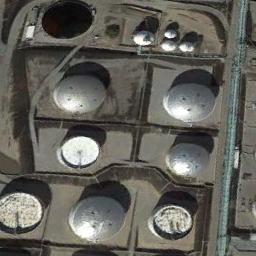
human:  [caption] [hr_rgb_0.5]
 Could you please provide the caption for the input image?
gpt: There are some white and silver storage tanks on the bare land .

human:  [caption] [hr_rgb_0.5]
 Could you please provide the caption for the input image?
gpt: There are many storage tanks of different sizes .

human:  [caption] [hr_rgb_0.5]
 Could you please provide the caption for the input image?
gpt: There are nine tanks of different size .

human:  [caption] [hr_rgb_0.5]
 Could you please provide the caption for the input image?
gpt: There are several neatly arranged large oil storage tanks in the factory .

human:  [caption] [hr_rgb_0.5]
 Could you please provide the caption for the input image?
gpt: There are some storage tanks of different sizes .